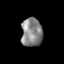
Tissue: skin
Cell type: Epithelial cells
Senescence score: 0.2433
Nuclear area (px): 593
Mean DAPI intensity: 134.568